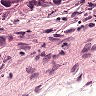
Metastatic tissue present: yes